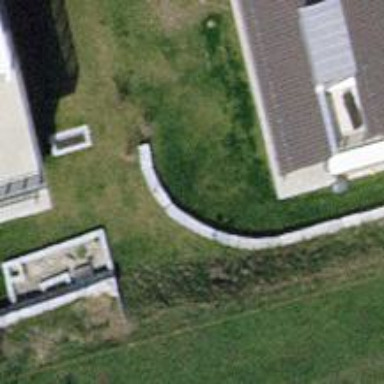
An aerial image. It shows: Retaining wall.